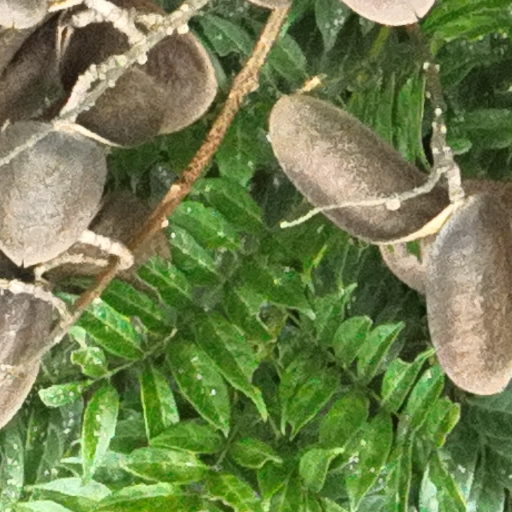
Species: Jacaranda copaia
GBIF accepted scientific name: Jacaranda copaia
Crown area (m\u00b2): 127.079